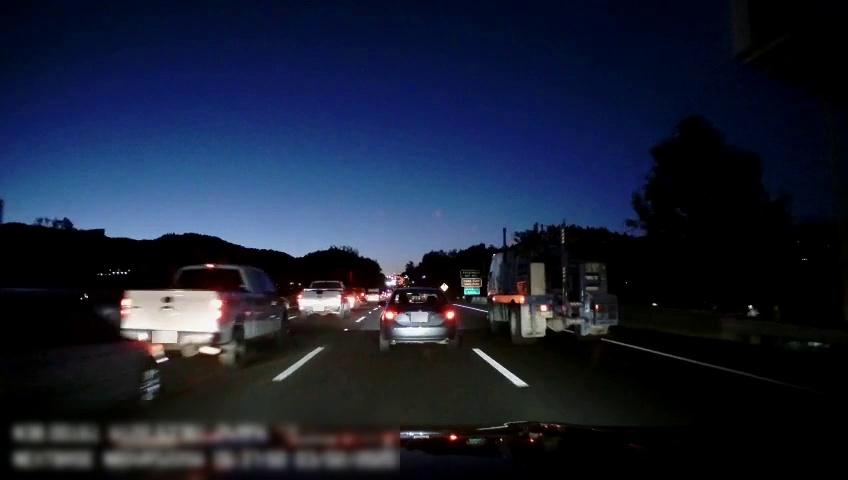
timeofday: Night
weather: Other
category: Drivable Space
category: Vehicles | Other LV
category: Vehicles | Truck
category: Vehicles | Car
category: Vehicles | Car
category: Vehicles | Truck
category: Vehicles | Car
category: Vehicles | SUV
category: Lanes | Current Lane
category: Lanes | Current Lane
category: Lanes | Alternate Lane
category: Lanes | Alternate Lane
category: Traffic | Signs
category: Traffic | Signs
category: Traffic | Signs